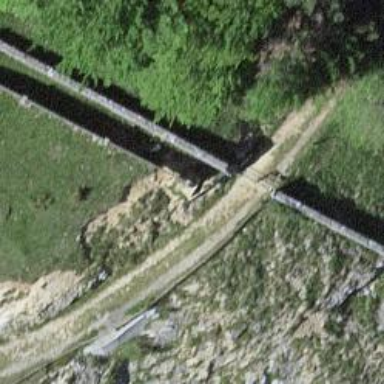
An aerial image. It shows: Gate.